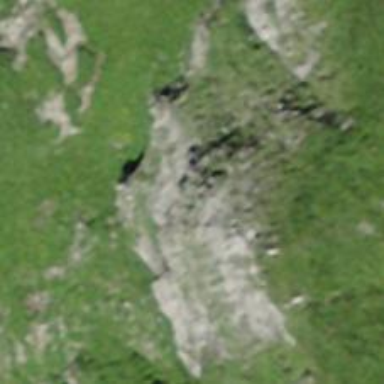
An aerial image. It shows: Cliff in nature.